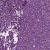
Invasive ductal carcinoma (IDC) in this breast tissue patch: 1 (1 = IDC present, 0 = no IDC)